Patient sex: F
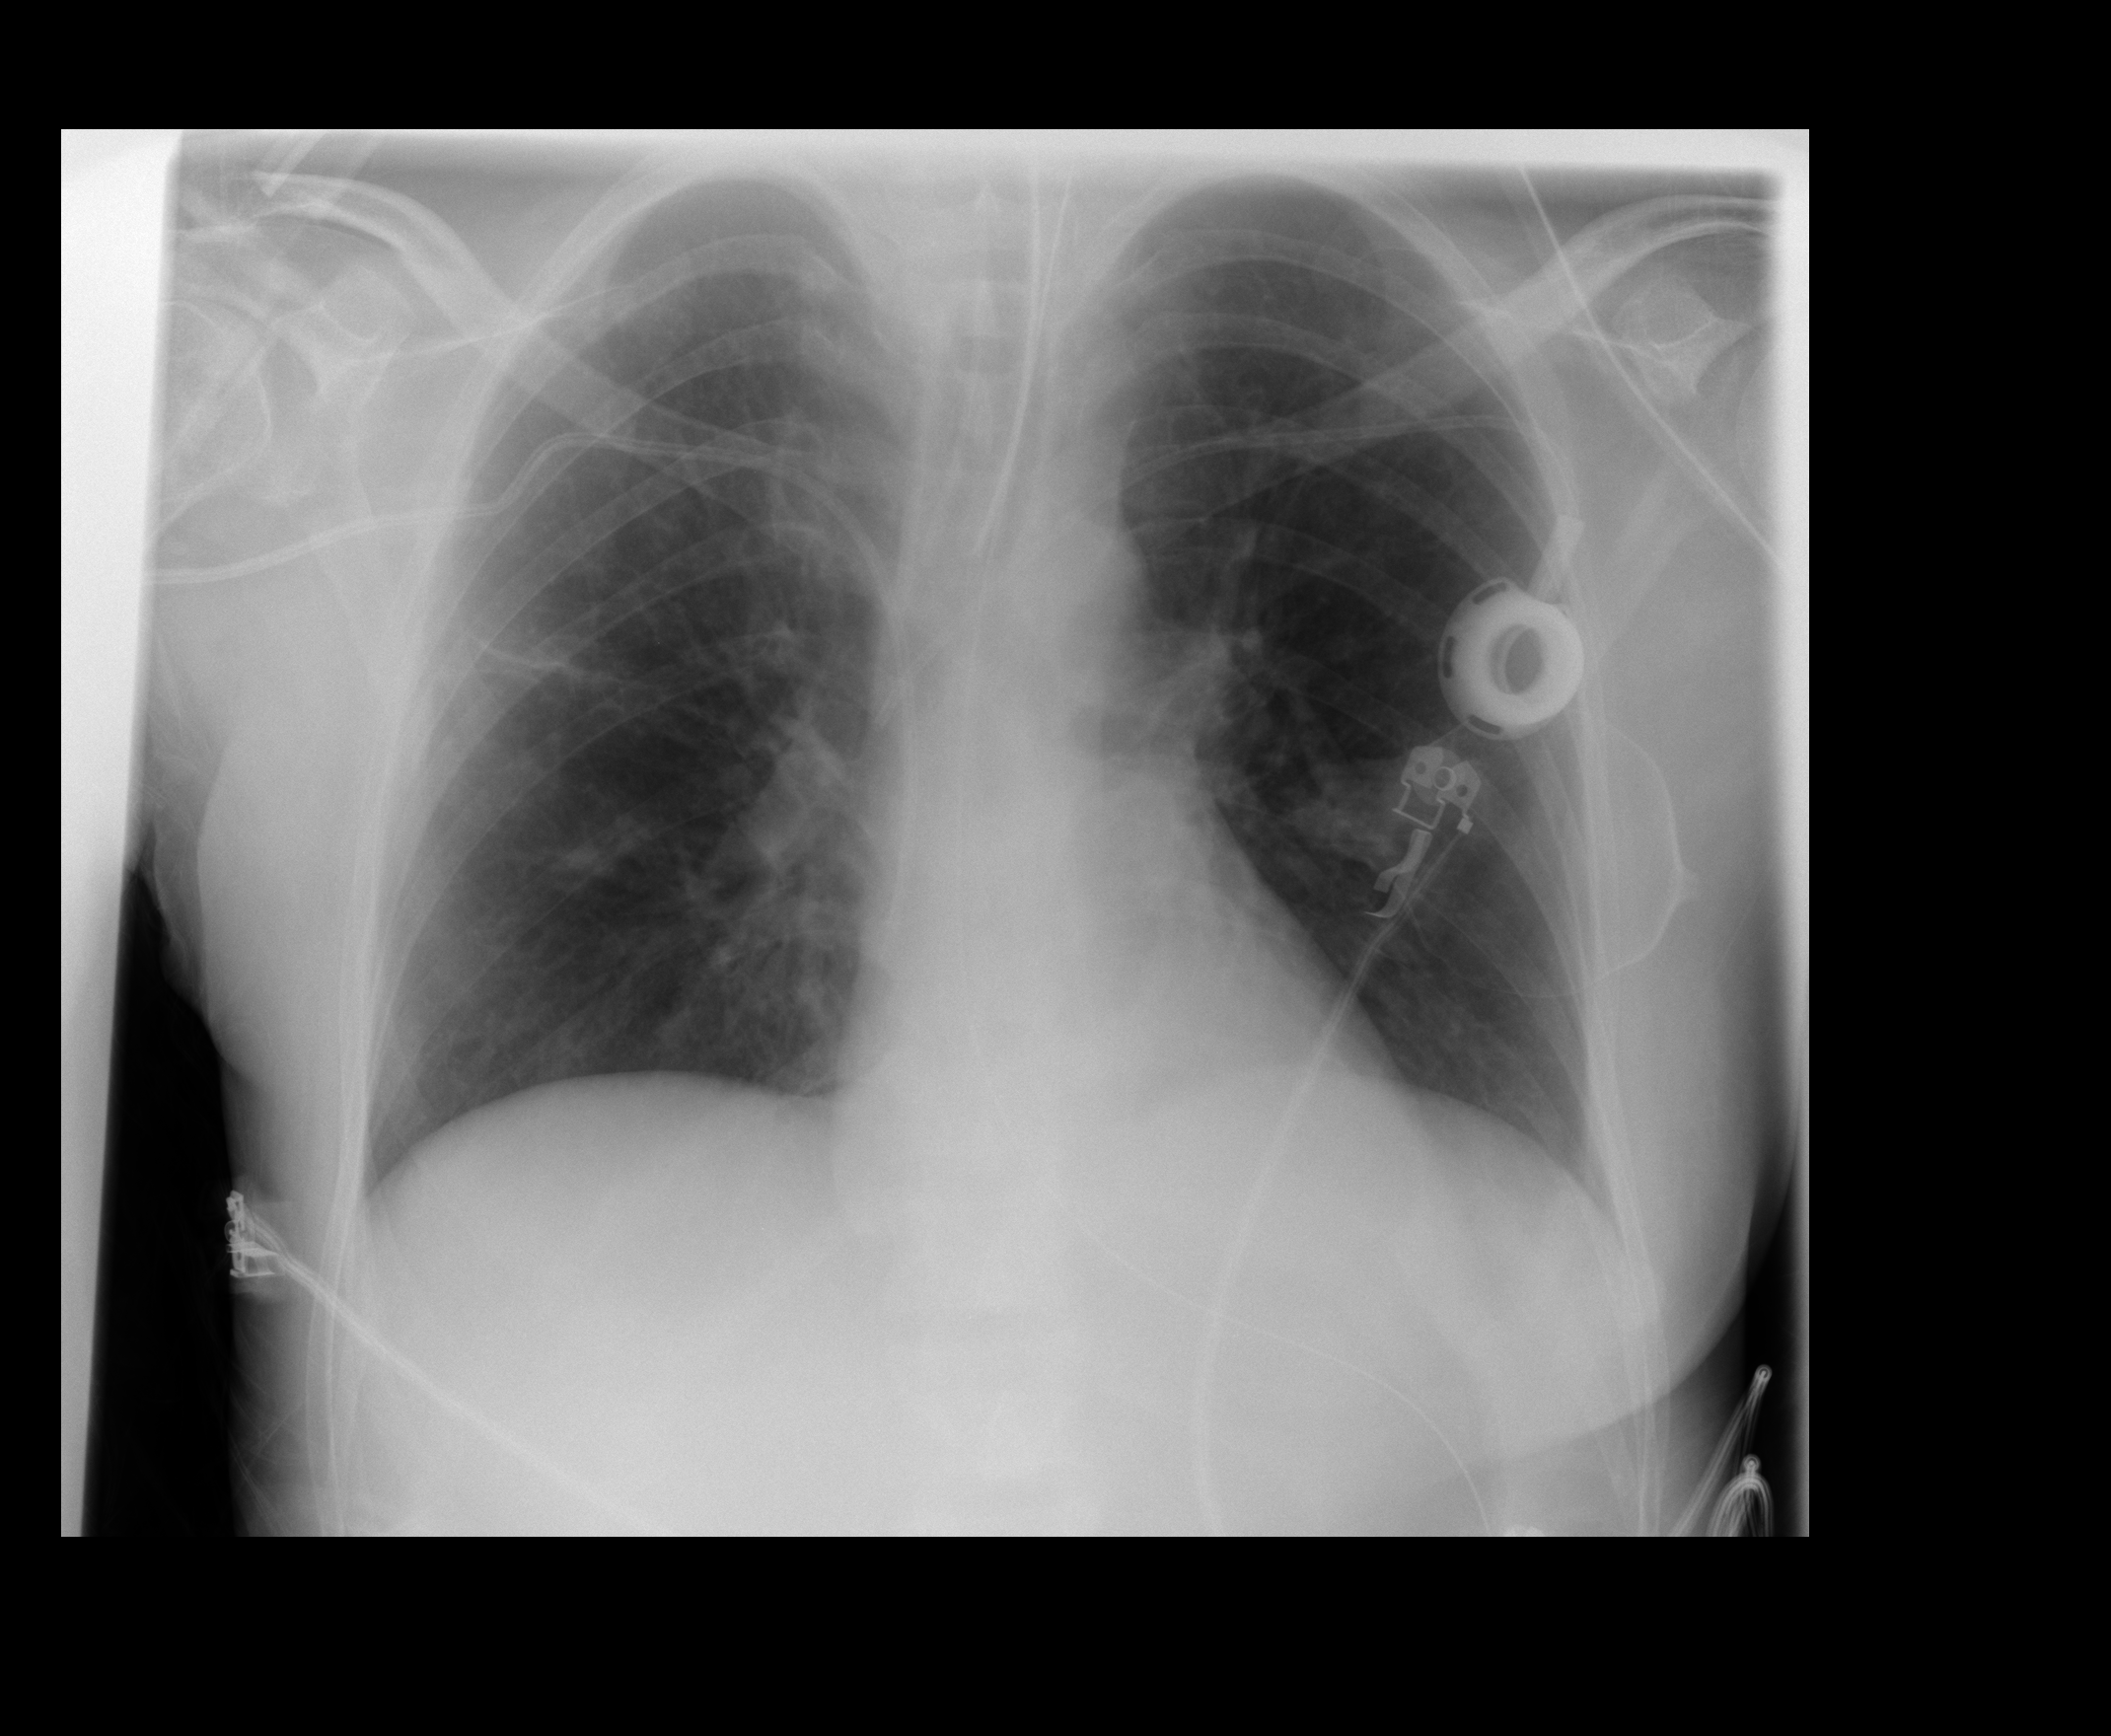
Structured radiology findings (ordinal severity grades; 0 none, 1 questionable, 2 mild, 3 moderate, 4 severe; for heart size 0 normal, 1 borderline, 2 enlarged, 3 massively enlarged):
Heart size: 0
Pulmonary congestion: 0
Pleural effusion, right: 0
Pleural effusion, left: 0
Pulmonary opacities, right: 0
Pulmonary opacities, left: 0
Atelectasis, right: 1
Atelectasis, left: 0